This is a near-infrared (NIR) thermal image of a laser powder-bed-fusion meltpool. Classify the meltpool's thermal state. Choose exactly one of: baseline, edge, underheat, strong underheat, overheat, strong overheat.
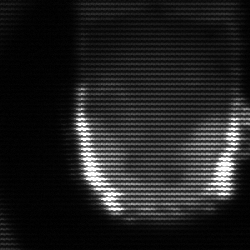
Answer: baseline